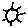
Label: sun